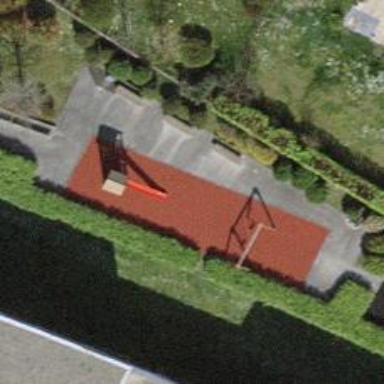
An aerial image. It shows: Playground area for leisure land.